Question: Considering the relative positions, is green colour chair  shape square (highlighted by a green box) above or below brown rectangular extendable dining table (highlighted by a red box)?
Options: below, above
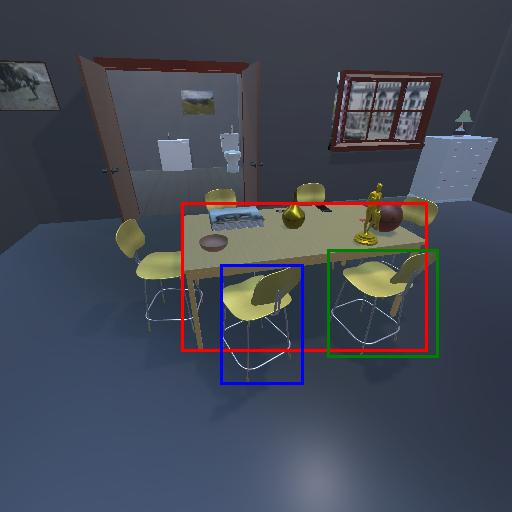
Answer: below